Field crop: tomato
Growth stage: 1
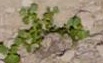
Species: portulaca